Question: Hi I am new to iOS programming.My requirement is to display the google maps in iOS6.That means it displays the total world map.Please check the attached image for clarification.
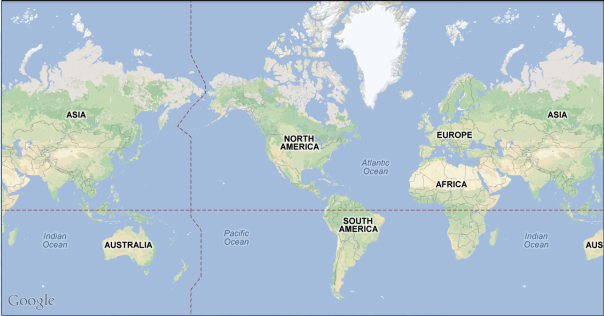
Answer: In iOS 6.0 and above you have some options:
- Use a 'UIWebView' (the google maps rendering 'engine' is not present as before) to load the 'maps.google.com' page- <URL> and use similar topography rendering to google maps
With the official <URL> you can actually add your own map to your app, so this is your best option. The docs have great detailed info on how to setup!